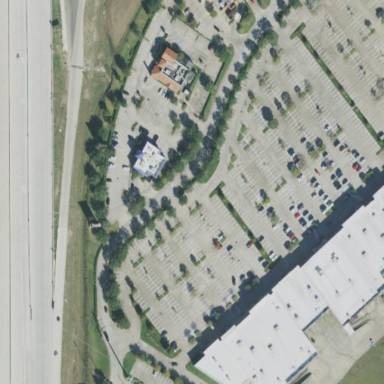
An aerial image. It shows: Retail building.